Interaction volume radius: 10 \u00c5
Interaction volume height: 20 \u00c5
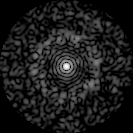
Disorder parameter: 0.8269